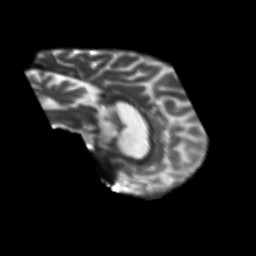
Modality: T2w
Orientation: sagittal
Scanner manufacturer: siemens
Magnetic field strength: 3 T
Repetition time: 6.8 s
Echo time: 0.093 s